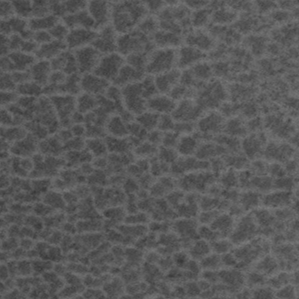
Label: frost